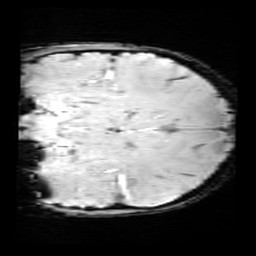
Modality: SWI
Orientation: coronal
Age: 11
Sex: female
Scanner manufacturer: siemens
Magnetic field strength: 3 T
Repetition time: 0.027 s
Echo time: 0.02 s